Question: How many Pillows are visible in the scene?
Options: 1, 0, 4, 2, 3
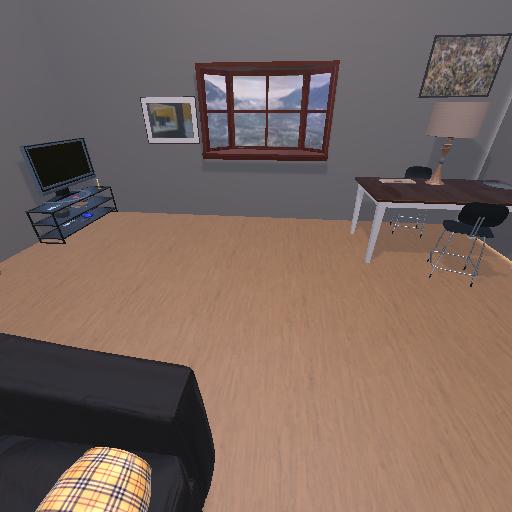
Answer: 1